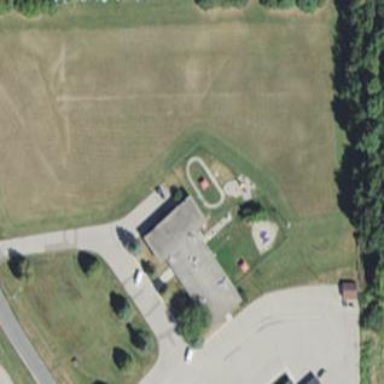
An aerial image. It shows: Kindergarten building.